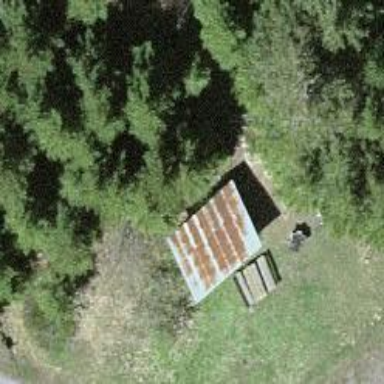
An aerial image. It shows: Shelter.